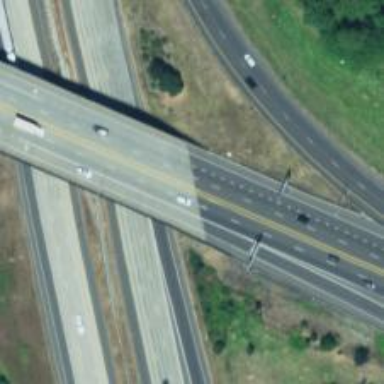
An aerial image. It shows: This image shows trunk highway that functions as expressway.